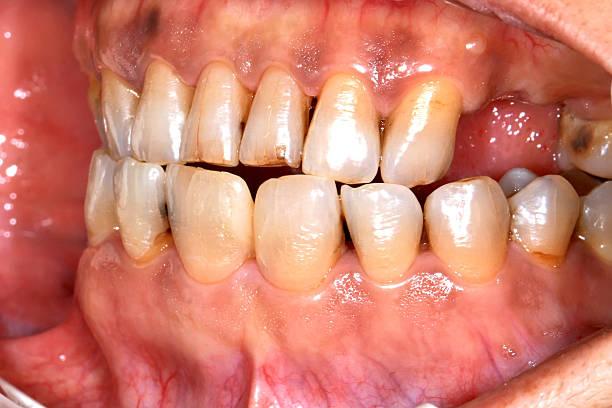
Condition: Calculus